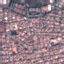
Land use / land cover class: Residential